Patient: sex M, age 60
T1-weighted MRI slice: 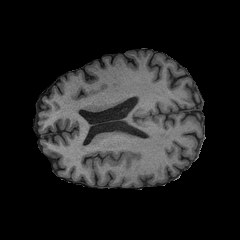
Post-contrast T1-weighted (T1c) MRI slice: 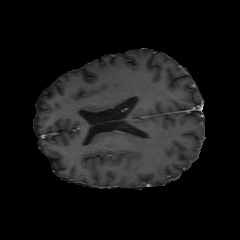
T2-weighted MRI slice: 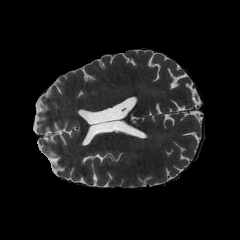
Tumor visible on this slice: no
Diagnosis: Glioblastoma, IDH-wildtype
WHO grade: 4